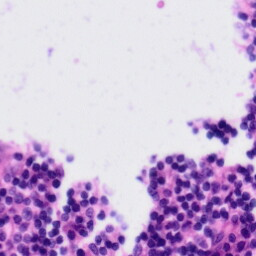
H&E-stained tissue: Tonsil